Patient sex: M
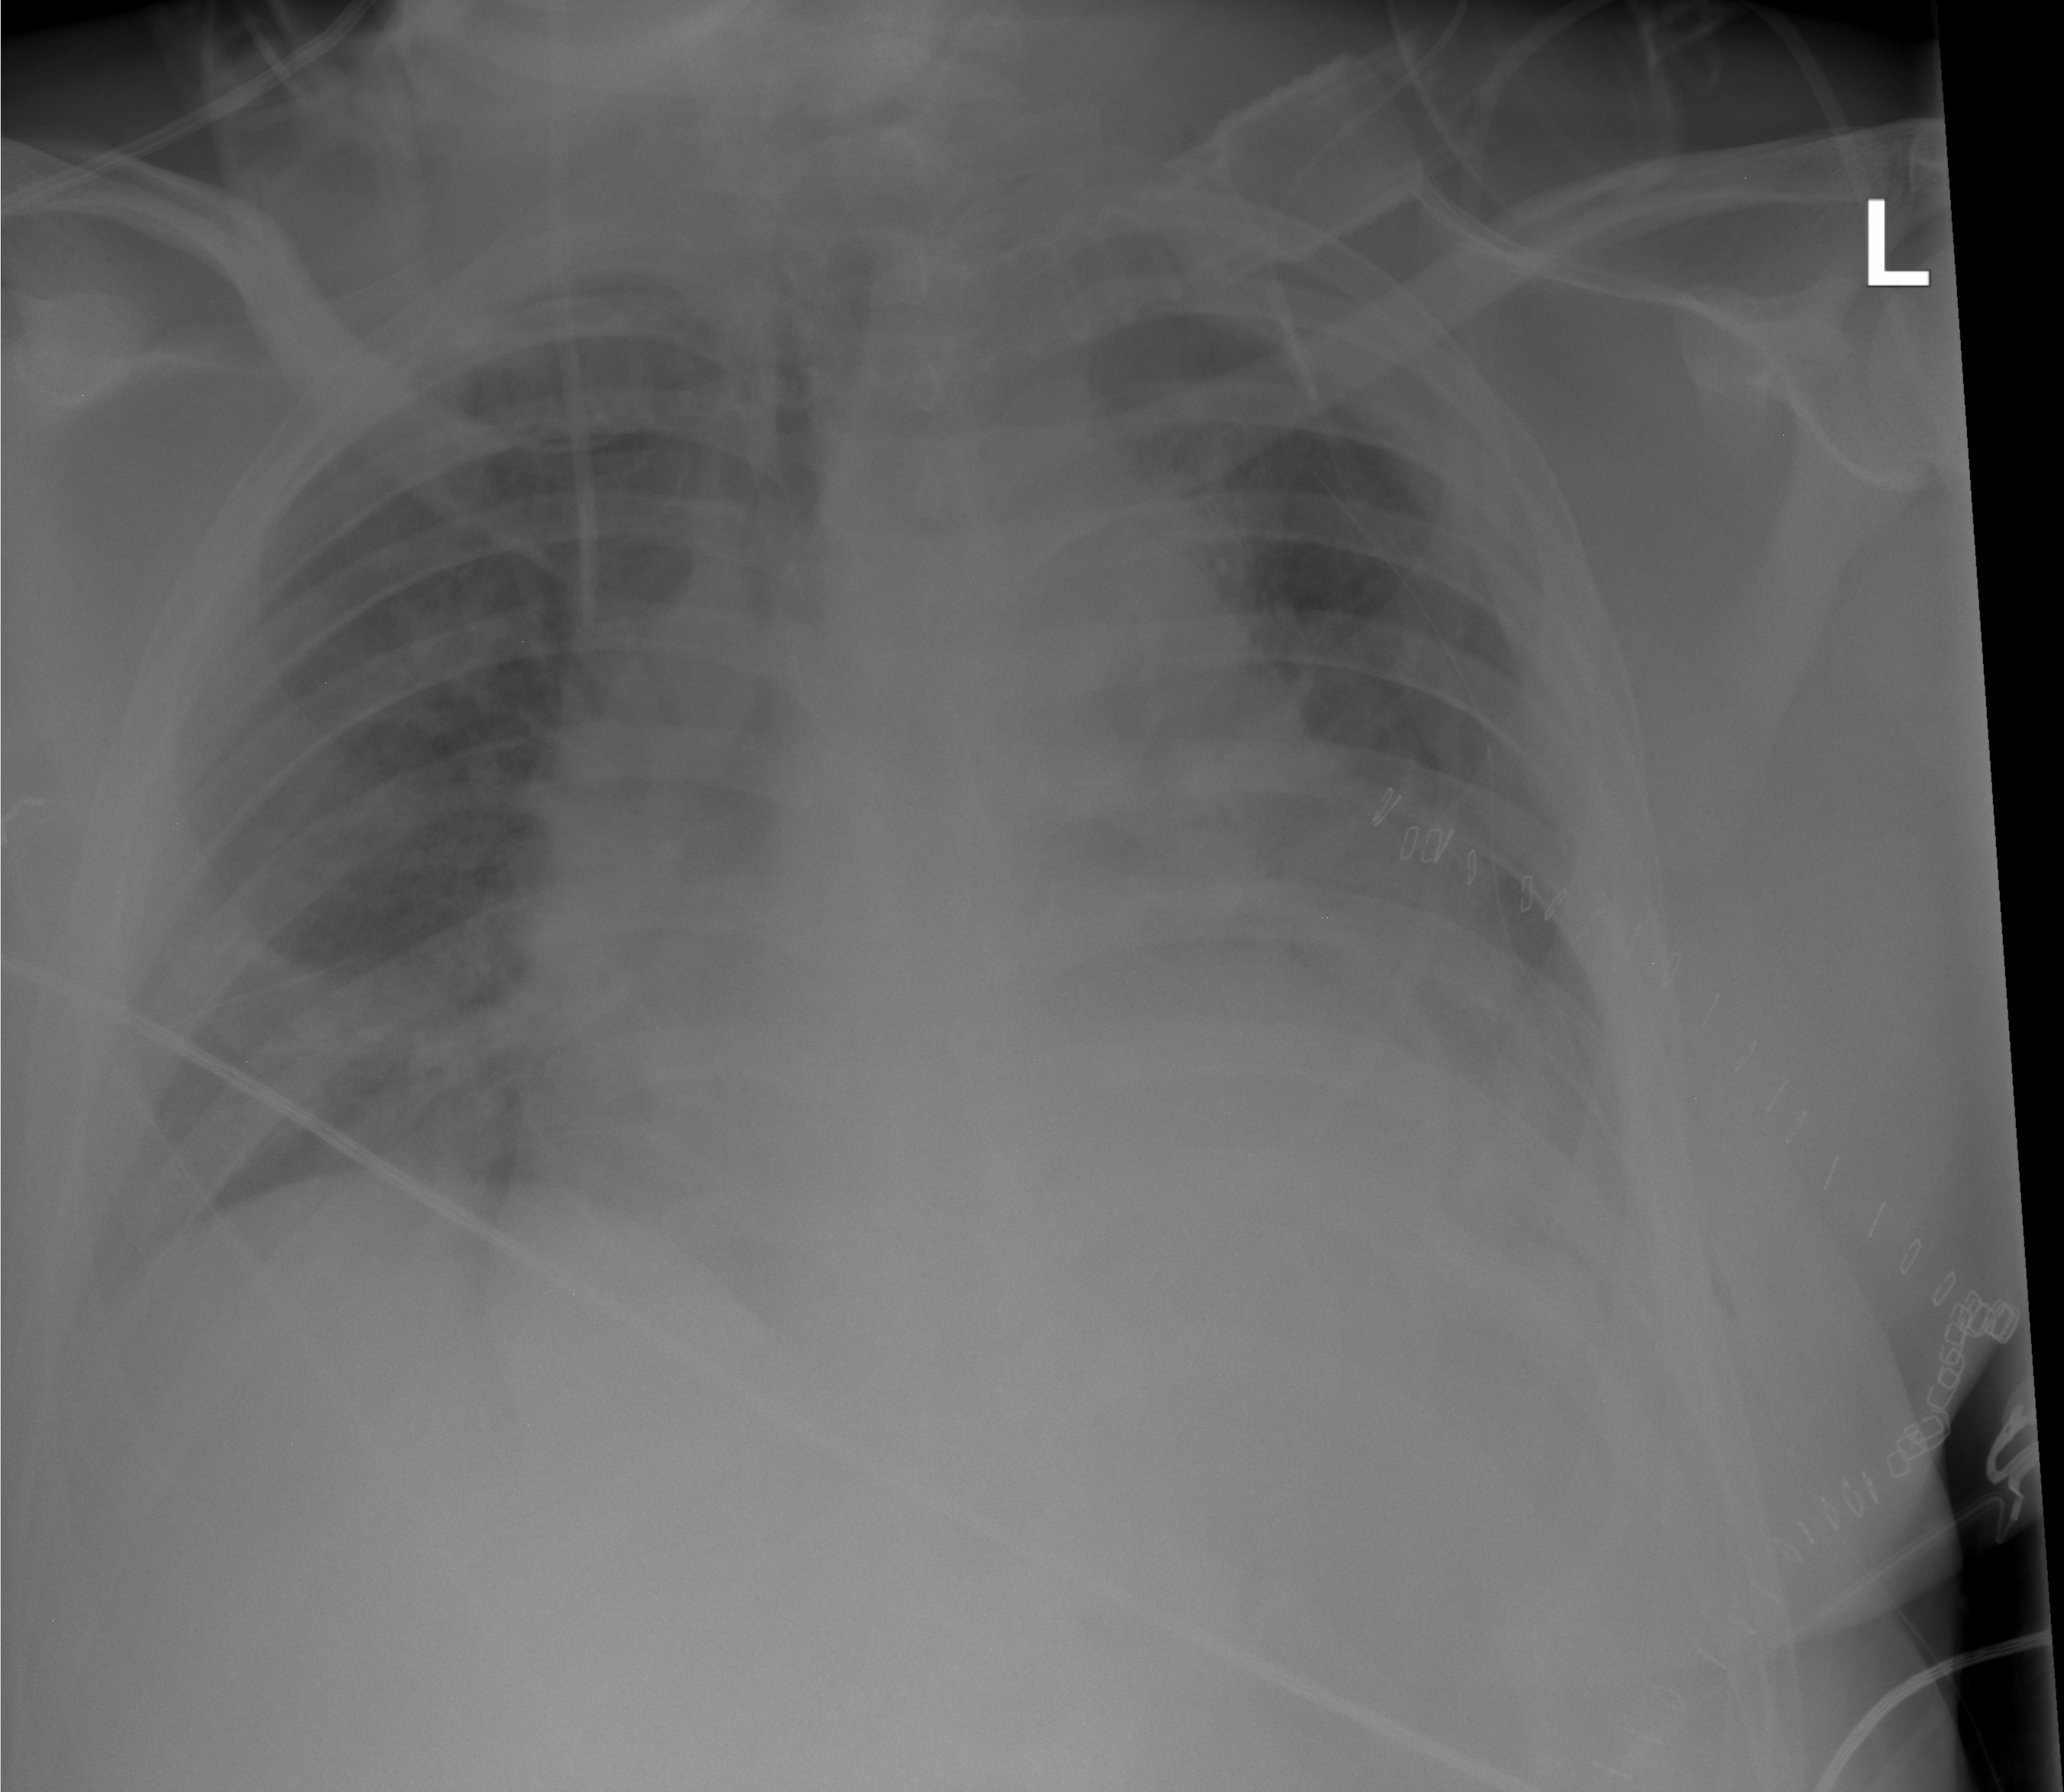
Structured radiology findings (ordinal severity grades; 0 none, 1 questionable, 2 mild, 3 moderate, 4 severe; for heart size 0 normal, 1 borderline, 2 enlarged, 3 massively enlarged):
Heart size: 2
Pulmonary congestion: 2
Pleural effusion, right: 0
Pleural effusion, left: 0
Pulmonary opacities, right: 0
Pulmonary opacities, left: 0
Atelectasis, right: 0
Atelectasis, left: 0